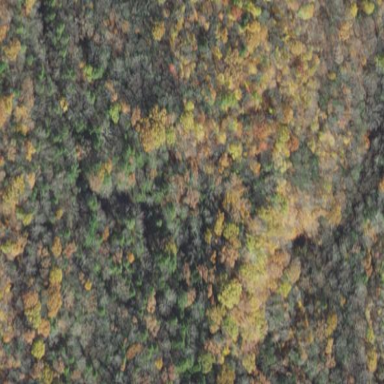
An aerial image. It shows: Nature reserve within woodland. It is preserved open space.